Question: I am looking for alternative to PhoneGap build <URL>. I want to build locally on my pc without uploading to GIT.
I know I have to install Android, Windows, Blackberry OS on my Windows and I need to have Apple to build for IOS but If you know exact steps how to accomplish that please let me know.
Thanking in anticipation.
I have found a Wiki Page but running commands gave me an error "An error has occured"
<URL>
<URL>
I have installed Node JS and cordova. Now cordova build thworing me this error
Image also attached
An error occurred while building project. {
annot find the path specified.
] killed: false, code: 1, signal: null }
The system cannot find the path specified.

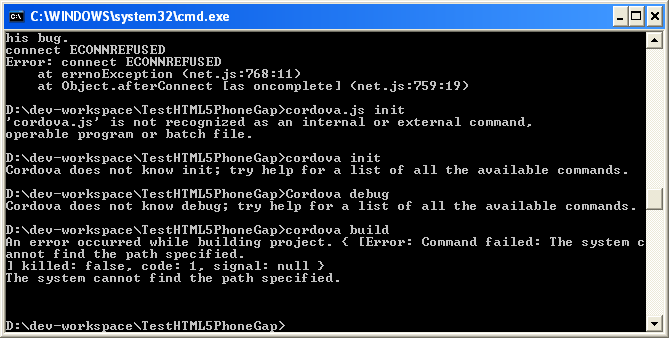
Answer: The method I ended up using was this maven plugin:
<URL>
It's not a "local build" per se but it does get rid of the need to commit / push code before trying a build.
Basically you build a package locally and then the plugin ships the package over to phonegap-build. Then it waits for the build to complete, retrieves the artifacts and reports the build results. The whole process usually takes less than a minute for a normal sized app.